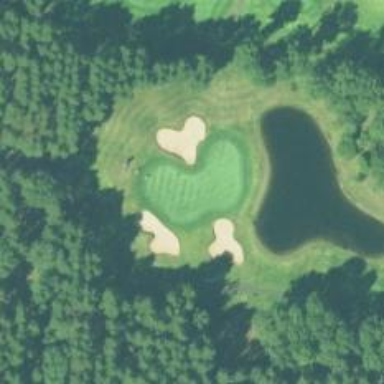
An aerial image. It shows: Golf hole.